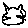
Label: cat